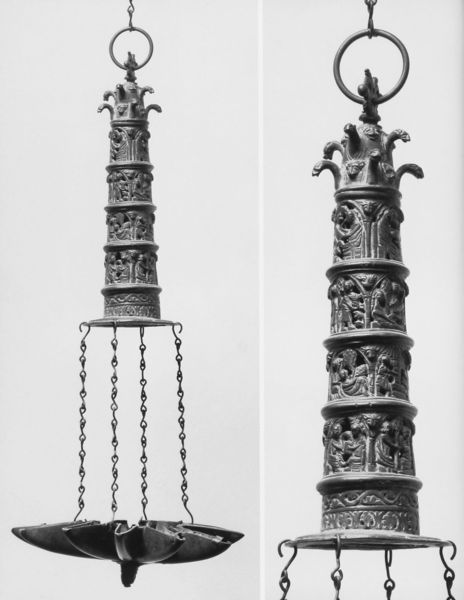
Titel: Sabbat-Ampel
Institution: Erfurt, Domschatz
Schlagwörter: weiß, grau, köpfe, schwarz, säule, säulen, muster, ornament, lang, schale, silber, relief, kette, metall, bronze, plastik, ring, hoch, leuchten, foto, vier, gefäß, haken, hängen, kegel, groß, ketten, schnitzerei, hängend, fresken, weihrauch, schlangen, schlangenköpfe, etagen, aufgehängt, hängung, korinthisch, durchbrochen, sakral, glieder, konisch, getrieben, ampel, ampeln, behältnis, weihrauchgefäss, hängt, ziselieren, ewiges licht, öllampe 7